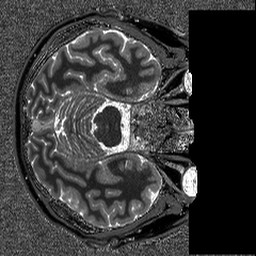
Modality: T1map
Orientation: axial
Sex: male